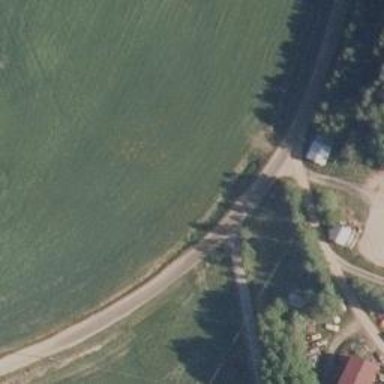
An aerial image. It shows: Well-maintained track road of grade 1.